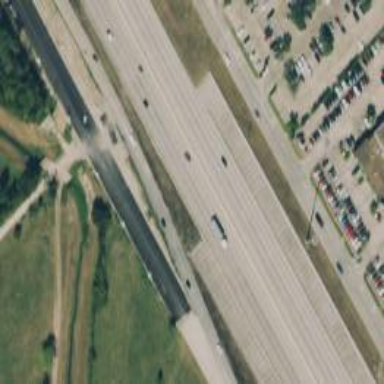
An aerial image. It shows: Motorway link.